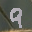
Label: 9